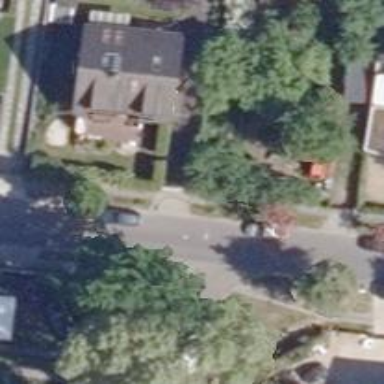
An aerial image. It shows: Residential road with asphalt surface. There are sidewalks on both sides of the road.